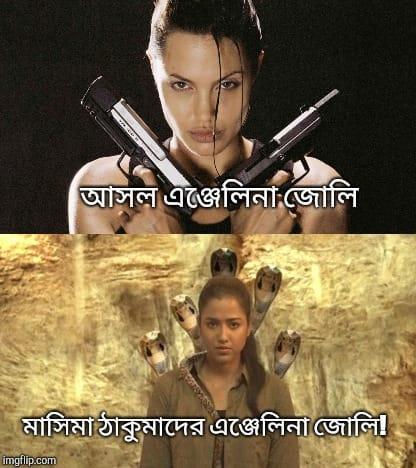
Text: আসল এঞ্জেলিনা জোলি, মাসিমা ঠাকুমাদের এঞ্জেলিনা জোলি।
Label: Non Hate